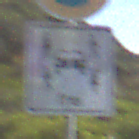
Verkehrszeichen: CarsharingfahrzeugeFrei
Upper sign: EingeschraenktesHalteverbot
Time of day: MorningAfternoon
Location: Outdoor (RoadRail)
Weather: PartlyCloudy
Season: NotSpecified
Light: Natural